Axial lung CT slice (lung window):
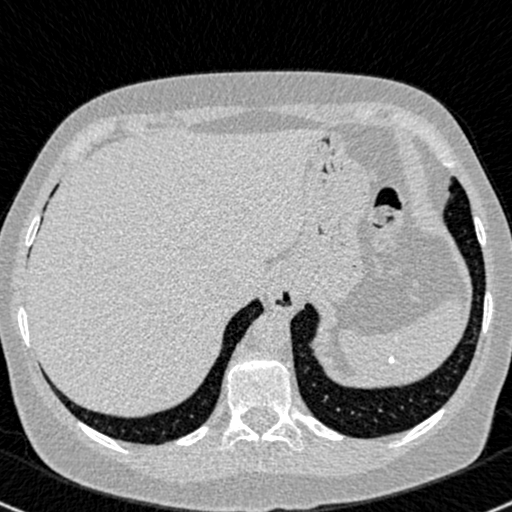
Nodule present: no